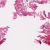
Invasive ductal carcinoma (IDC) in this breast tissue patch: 0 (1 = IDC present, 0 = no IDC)